Question: I am trying to make a custom Dialog box with Black background on all screen and a spinner in middle.
Here is my code
'''
public class ActivityIndicator extends Dialog
{
private ProgressBar progressBar;
private CountDownTimer timer = null;
public ActivityIndicator(Context context)
{
super(context);
}
@Override
protected void onCreate(Bundle savedInstanceState)
{
super.onCreate(savedInstanceState);
requestWindowFeature(Window.FEATURE_NO_TITLE);
setContentView(R.layout.activity_indicator);
this.setCancelable(false);
progressBar = (ProgressBar) findViewById(R.id.progressBar);
progressBar.setMax(200);
}
@Override
public void show()
{
timer = new CountDownTimer(2000, 1000)
{
public void onTick(long millisUntilFinished)
{
progressBar.setProgress((int) millisUntilFinished/10);
}
public void onFinish()
{
timer.cancel();
timer.start();
}
};
}
@Override
public void dismiss()
{
timer.cancel();
}
}
'''
and XML Is
'''
<RelativeLayout xmlns:android="http://schemas.android.com/apk/res/android"
xmlns:tools="http://schemas.android.com/tools"
android:layout_width="match_parent"
android:layout_height="match_parent"
android:background="@android:color/black"
android:alpha="0.6" >
<ProgressBar
android:id="@+id/progressBar"
style="?android:attr/progressBarStyleLarge"
android:layout_width="wrap_content"
android:layout_height="wrap_content"
android:layout_centerHorizontal="true"
android:layout_centerVertical="true" />
</RelativeLayout>
'''
In my MainActivity
'''
mDialog = new ActivityIndicator(this);
mDialog.show();
'''
Now after this. the onShow() is called but nothing happens.
What do i need to do to add the whole screen dialog to show on screen. Nothing is showing up on my Main Activity screen. Like it add the standard view of dialog box.

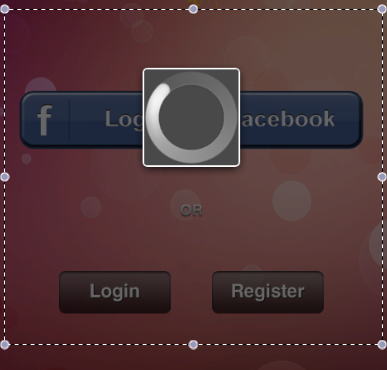
Answer: You missed to call 'super.show();' in the override method of you custom dialog. To remove the dialog's background, you have to pass as second argument a transparent theme to your dialog instance:
'''
<?xml version="1.0" encoding="utf-8"?>
<resources>
<style name="TransparentDialog">
<item name="android:windowFrame">@null</item>
<item name="android:windowBackground">@android:color/transparent</item>
<item name="android:background">@android:color/transparent</item>
</style>
</resources>
mDialog = new ActivityIndicator(this, R.style.TransparentDialog);
'''